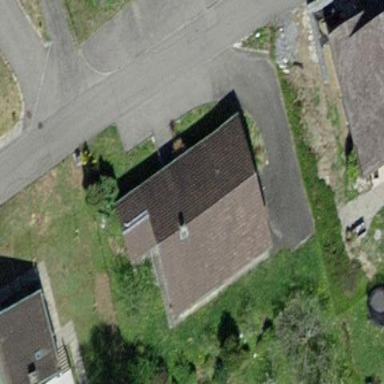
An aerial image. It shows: Detached building.